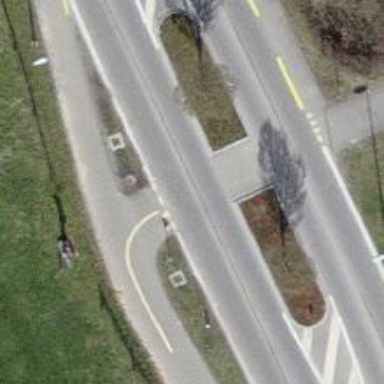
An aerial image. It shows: Asphalt cycleway.